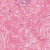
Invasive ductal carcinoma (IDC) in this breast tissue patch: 0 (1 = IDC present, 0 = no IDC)